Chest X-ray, PA view. Patient: 40 years old, sex M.
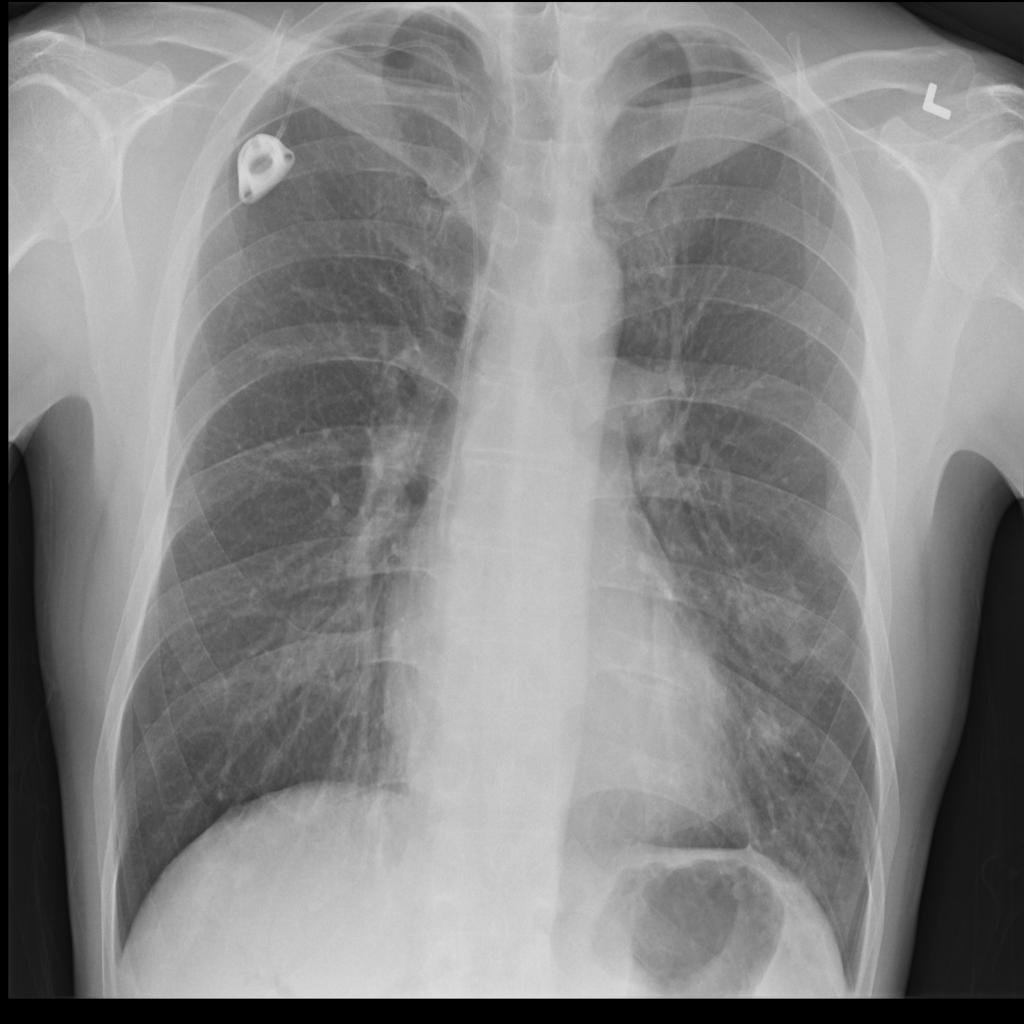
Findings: No Finding